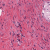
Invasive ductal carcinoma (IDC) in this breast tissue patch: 0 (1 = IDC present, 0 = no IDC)